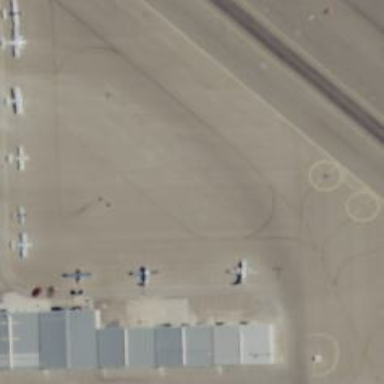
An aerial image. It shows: Image of taxiway at airport.